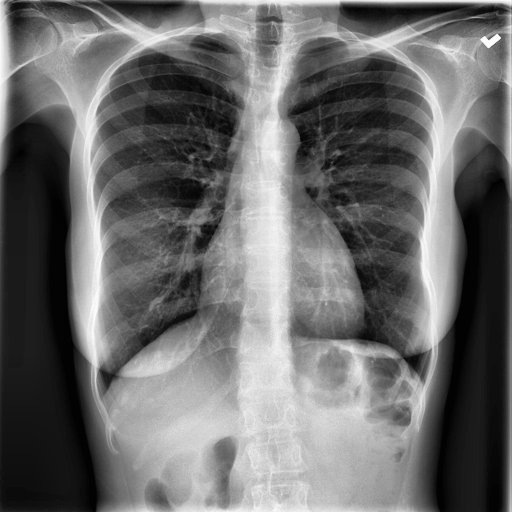
Finding: NORMAL